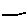
Label: line